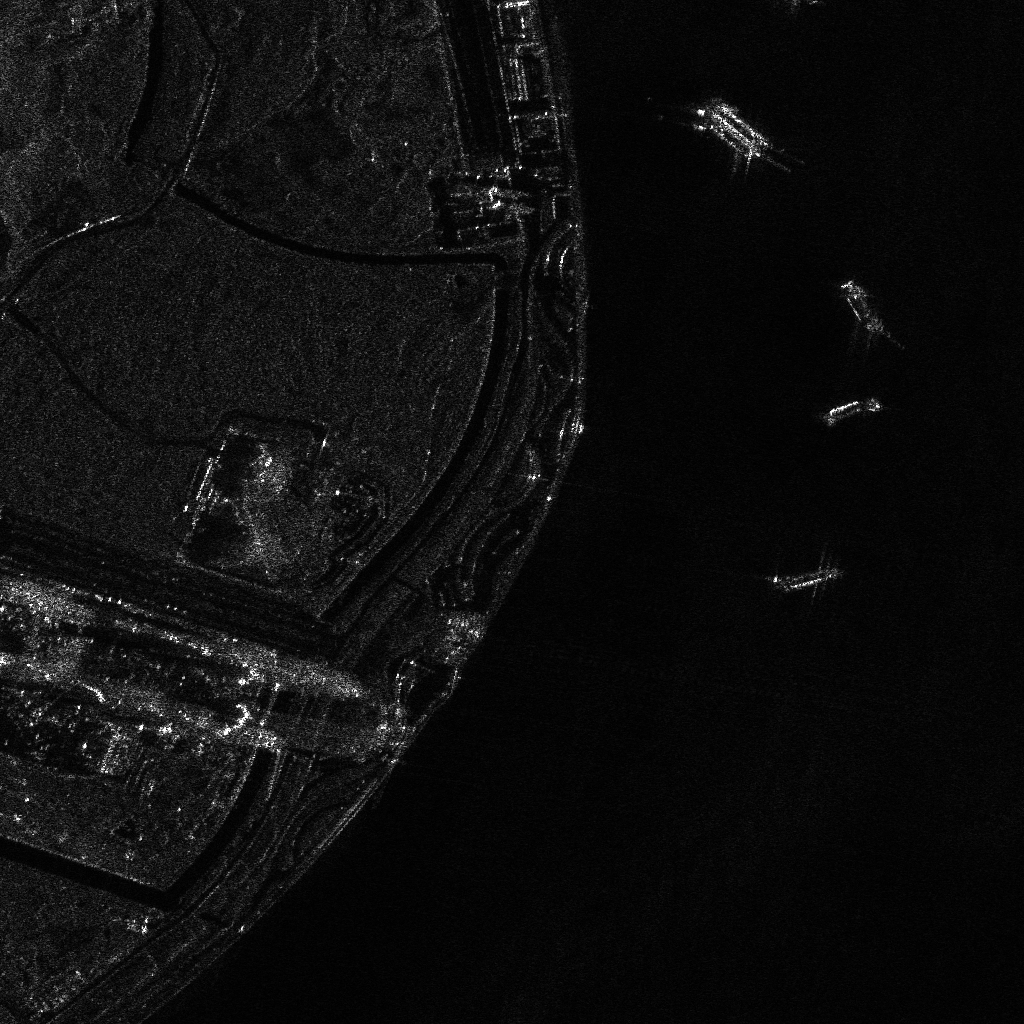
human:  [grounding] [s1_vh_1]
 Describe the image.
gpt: In the satellite image, there is  <ref>3 large fishing </ref> <box>[[68, 11, 75, 12, 38], [66, 12, 74, 13, 38], [80, 29, 87, 30, 57]]</box> located at top right,  <ref>2 large fishing </ref> <box>[[77, 53, 79, 59, 72], [82, 37, 83, 43, 72]]</box> located at right.